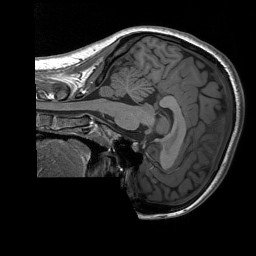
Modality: T1w
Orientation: sagittal
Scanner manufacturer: siemens
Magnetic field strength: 3 T
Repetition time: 1.76 s
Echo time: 0.0022 s